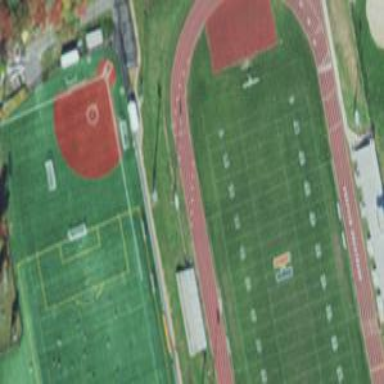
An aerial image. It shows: Grass pitch designated for American football in leisure land area.